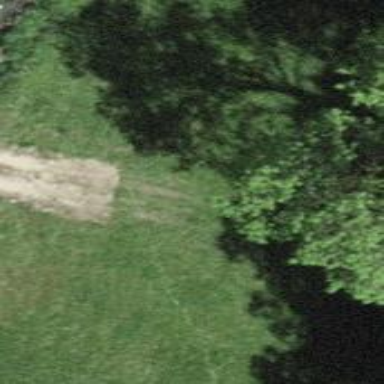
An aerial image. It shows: Track road with grade4 tracktype.